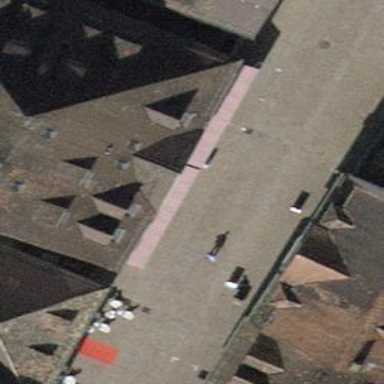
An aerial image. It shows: Brown bench.